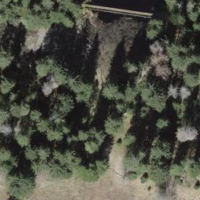
EUNIS habitat code: 44
Species observed at this site:
Vaccinium myrtillus
Menyanthes trifoliata